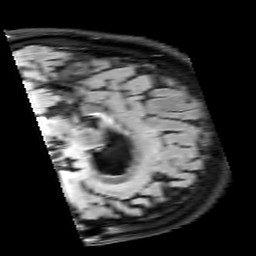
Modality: FLAIR
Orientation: sagittal
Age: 54
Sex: male
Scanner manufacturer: siemens
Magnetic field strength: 3 T
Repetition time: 9 s
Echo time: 0.098 s